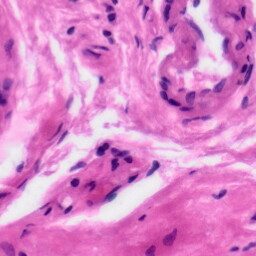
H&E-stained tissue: Tonsil